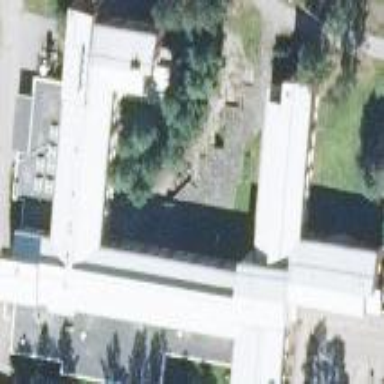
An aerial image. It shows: Office building.